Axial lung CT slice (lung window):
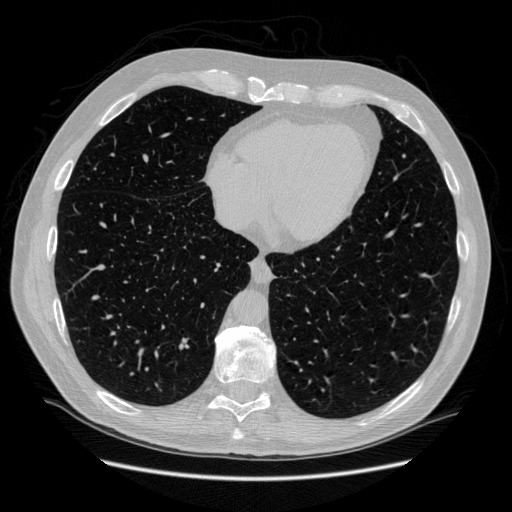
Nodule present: no